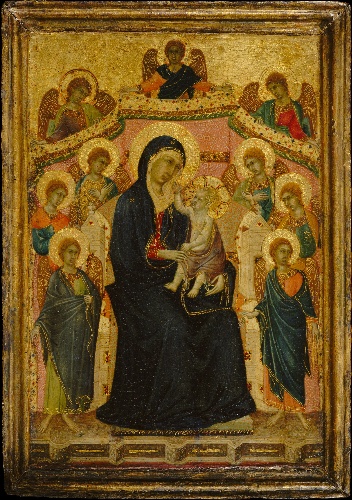
Title: Madonna and Child with Nine Angels
Artist: Segna di Buonaventura
Artist bio: Italian, active Siena by 1298–died 1326/31
Date: ca. 1315
Object type: Painting
Classification: Paintings
Medium: Tempera on panel
Dimensions: Left wing, overall, with engaged frame, 15 1/8 x 10 5/8 in. (38.4 x 27 cm); right wing, overall, with engaged frame, 15 x 10 5/8 in. (38.1 x 27 cm)
Department: Robert Lehman Collection
Credit line: Robert Lehman Collection, 1975
Accession year: 1975
Repository: Metropolitan Museum of Art, New York, NY
Tags: Madonna and Child|Angels